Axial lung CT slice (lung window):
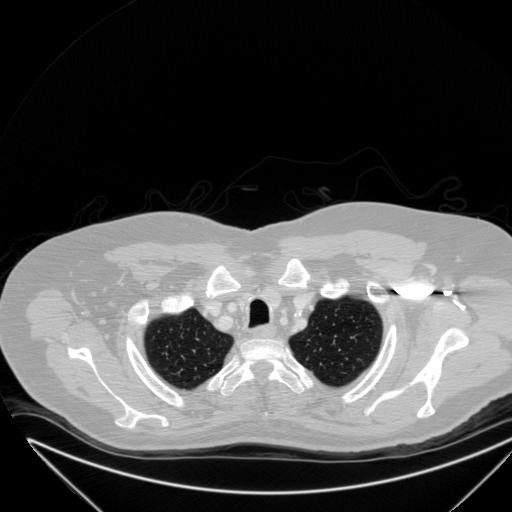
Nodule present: no